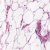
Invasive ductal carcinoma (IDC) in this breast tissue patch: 0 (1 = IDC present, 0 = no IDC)